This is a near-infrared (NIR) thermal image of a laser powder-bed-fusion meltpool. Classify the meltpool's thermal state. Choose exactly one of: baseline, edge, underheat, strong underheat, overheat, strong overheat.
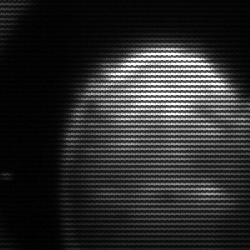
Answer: edge